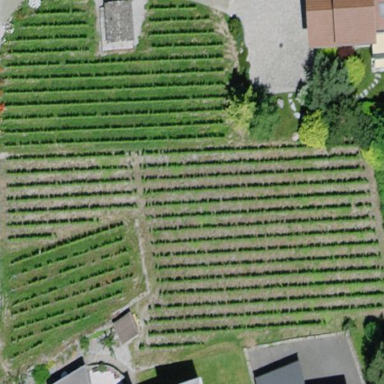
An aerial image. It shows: Vineyard with grape crops.